Frequency: 95000
Velocity: 0,2945
Power: 43
Pulse duration: 0,0000001
Pass count: 1
Magnification: 10
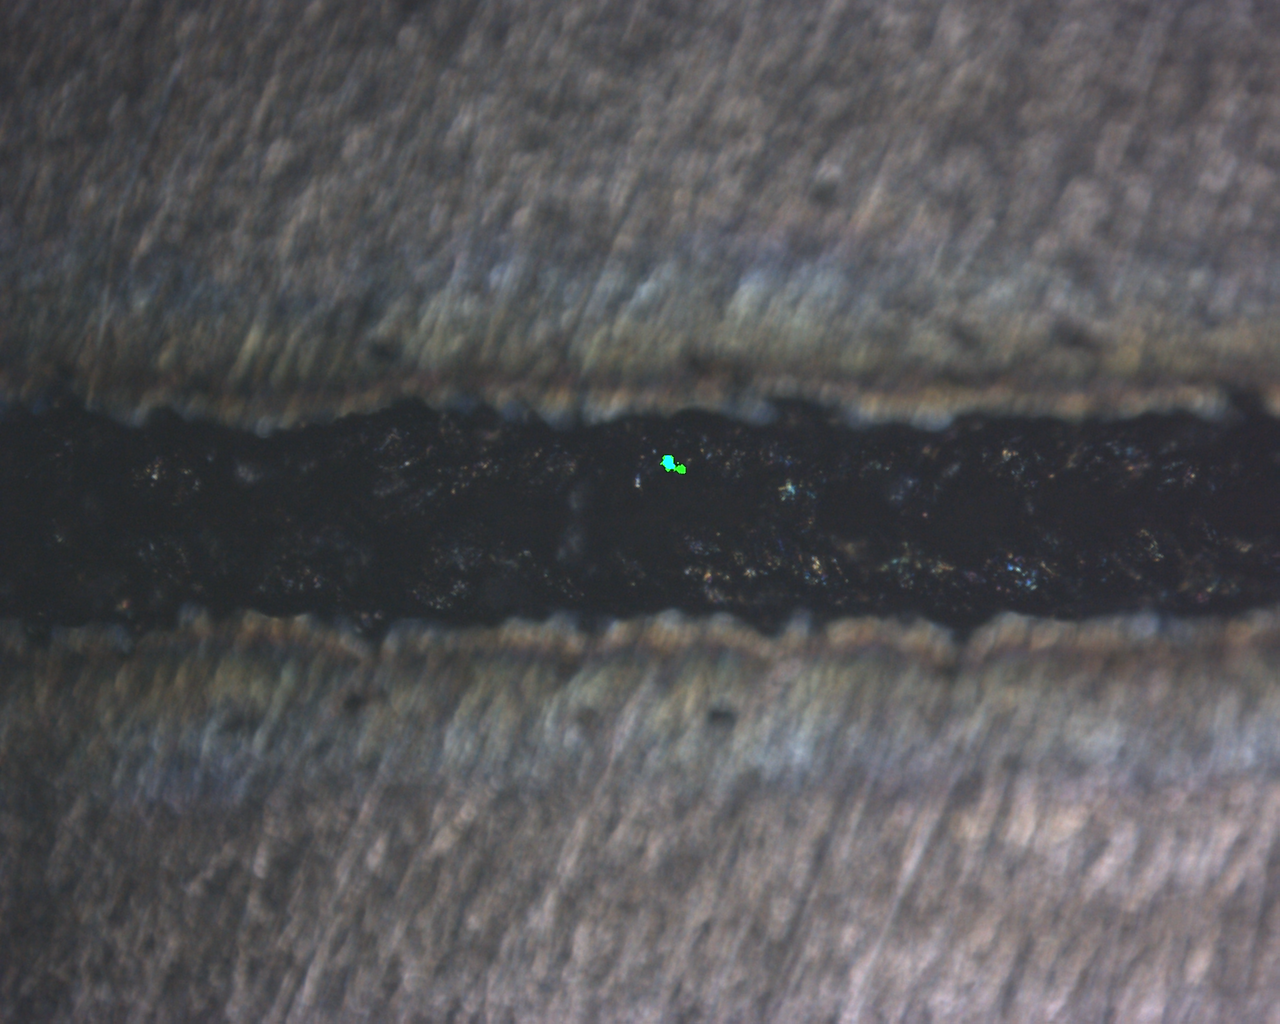
Measured width: 116.952
Other width: 87.835